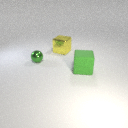
large green rubber cube to the right of small green metal sphere